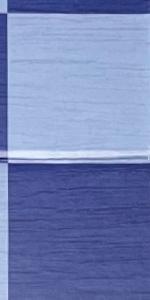
Label: Empty